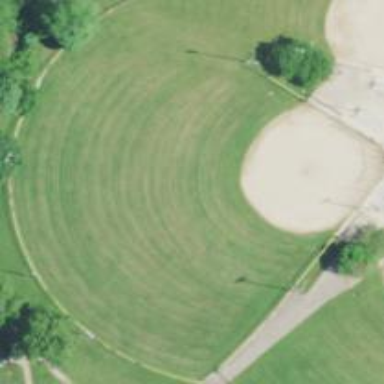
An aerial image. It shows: Baseball pitch for leisure land activities.